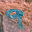
Label: 9